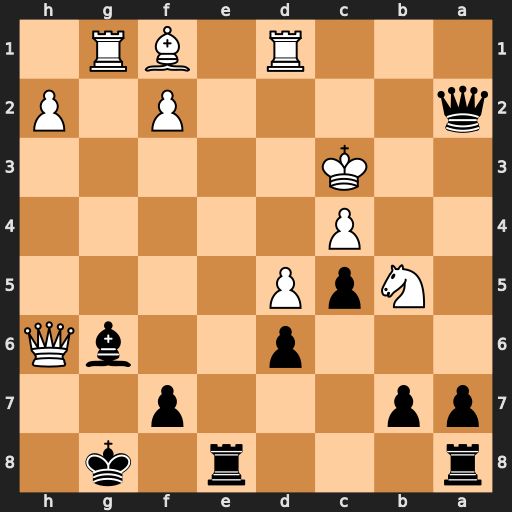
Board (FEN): r3r1k1/pp3p2/3p2bQ/1NpP4/2P5/2K5/q4P1P/3R1BR1
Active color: b
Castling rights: -
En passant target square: -
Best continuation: Qc2#